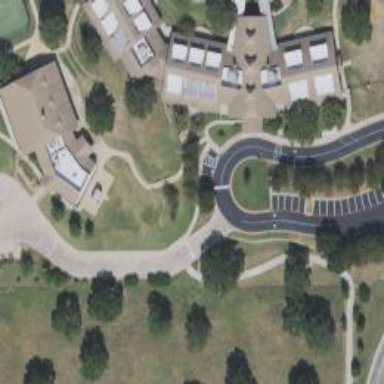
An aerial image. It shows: Parking space.